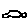
Label: car